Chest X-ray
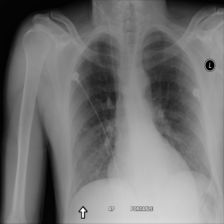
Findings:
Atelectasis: negative
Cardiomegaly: negative
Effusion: negative
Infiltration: negative
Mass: negative
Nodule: negative
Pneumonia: negative
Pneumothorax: negative
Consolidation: negative
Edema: negative
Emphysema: negative
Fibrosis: negative
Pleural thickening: negative
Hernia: negative